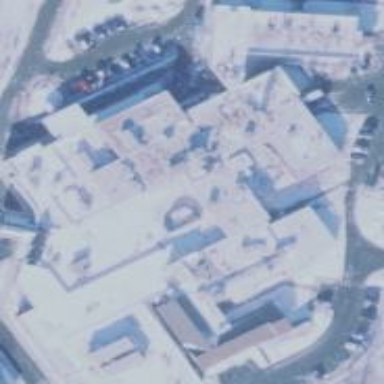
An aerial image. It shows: Hospital building.